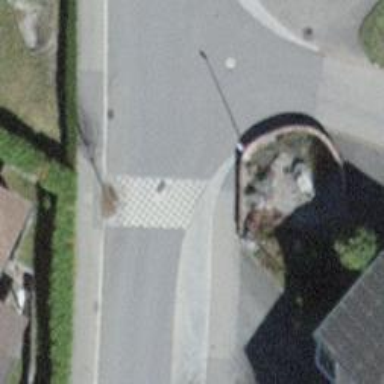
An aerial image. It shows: Traffic calming hump on the road.